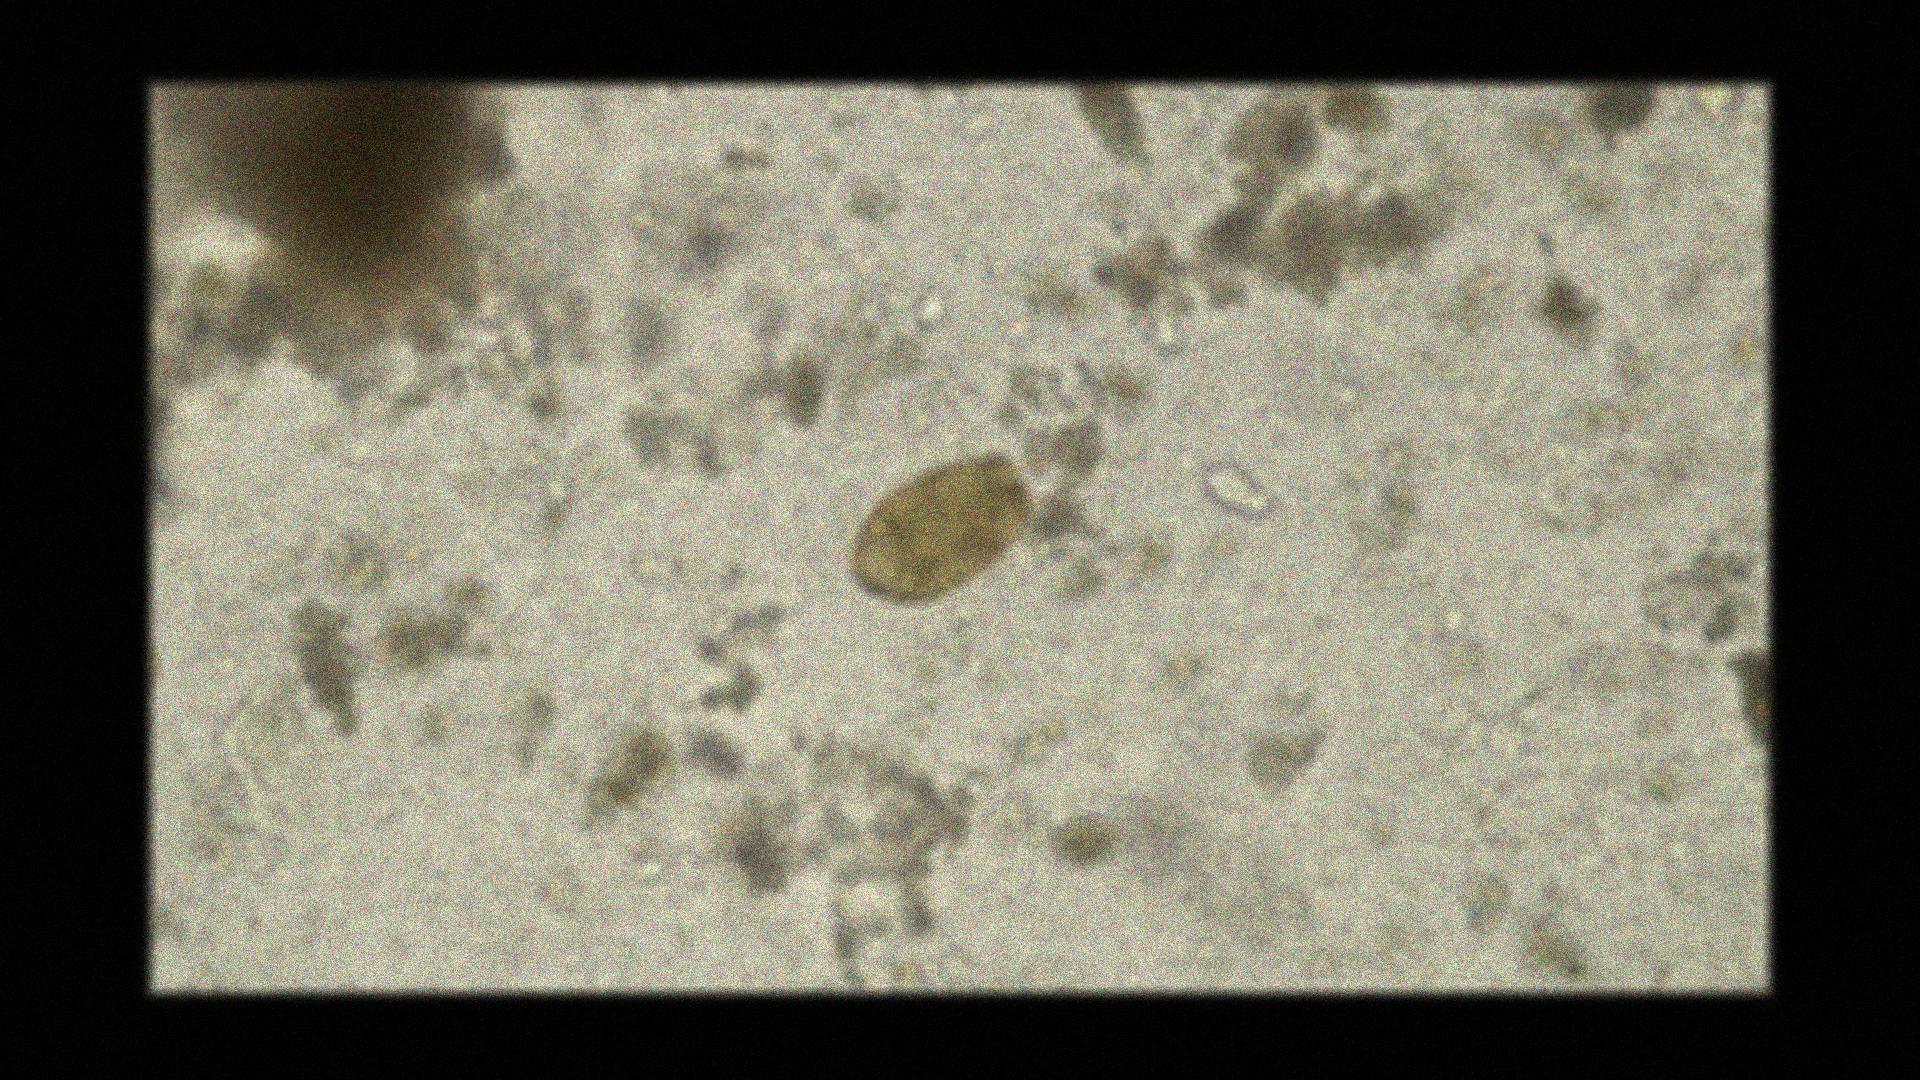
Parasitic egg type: Paragonimus spp